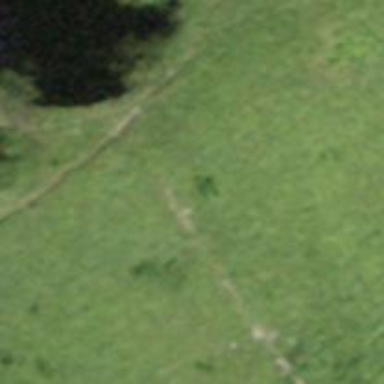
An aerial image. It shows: Path.